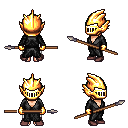
a pixel art fantasy rpg character, female body template, human, light skin, gray robe, white pants, green parted hairstyle, gold helm, gold gloves, maroon shoes, spear, four views (front, back, left, right), 2x2 character sprite sheet, small pixel art, hard edges, no anti-aliasing